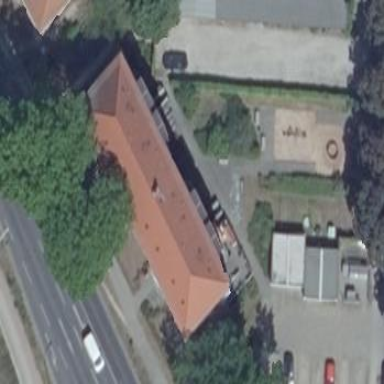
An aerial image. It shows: Residential building with half-hipped roof shape.